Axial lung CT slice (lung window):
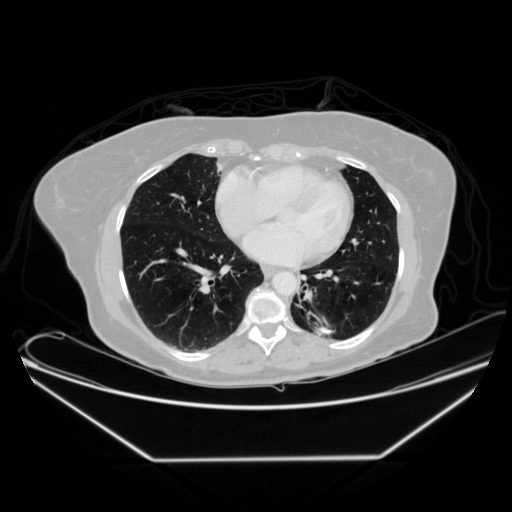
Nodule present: no